Question: Every time checks for the update Even if you update the application (Ex. Firefox) inside the application settings (Help->About).
How can we avoid this since I am already updated the application?

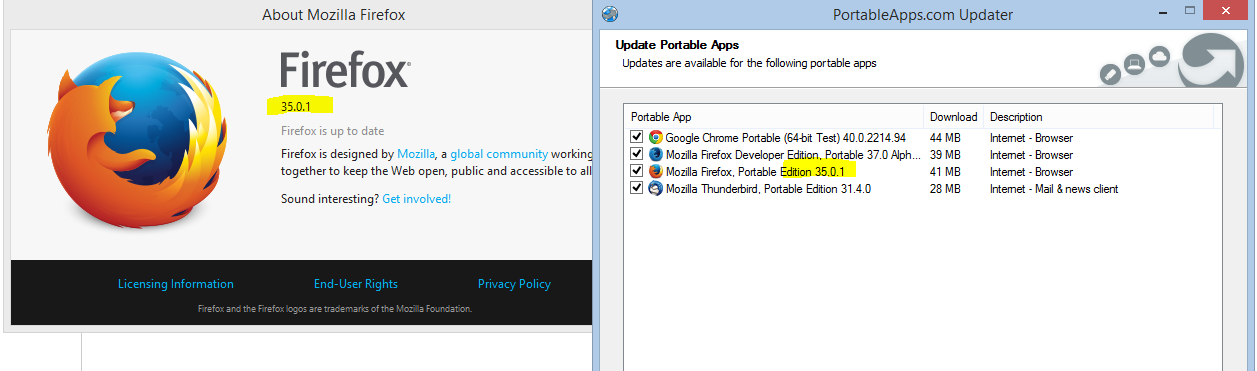
Answer: application have the product version inside the respective config file which is not changing automatically while the application (Ex. Firefox) is update itself.
Another thing is if you are updating from Firefox 35.0 to 35.0.1 then the update only needs 3 MB but if you are using the above app then you have to download the entire Firefox app (41 MB) from internet. It is annoying rite?
To avoid this change the config file manually as mentioned below.
1. Go to PortableApps\FirefoxPortable\App\AppInfo
2. Open "appinfo.ini" file
3. Move to version section and see the PackageVersion (35.0.0.0)
4. This should be changed to 35.0.1.0
Thats all. Next time you will not be prompted to update the Firefox.
Note : You may use the same technique across the other applications.